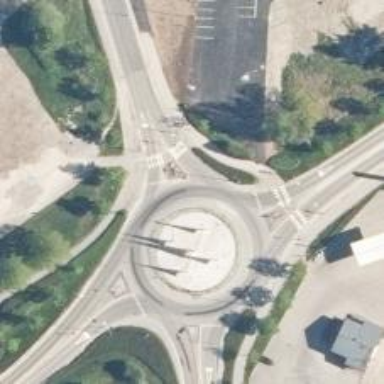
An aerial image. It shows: Secondary road with asphalt surface leading to roundabout.